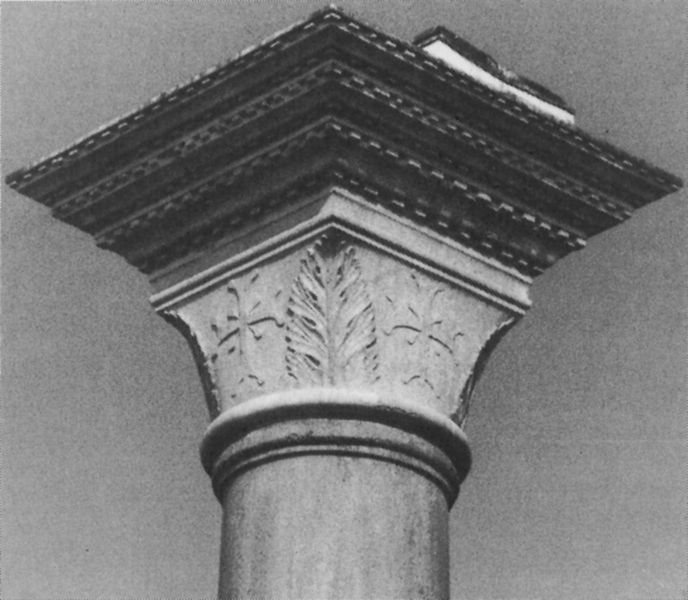
Titel: Säule auf dem Piazzetta in Venedig
Künstler: Niccolo Starantonio
Standort: Venedig, Piazza di S. Marco (EU - I - Venetien)
Schlagwörter: säule, stein, blatt, kapitelle